Aerial crown-view tile of a tropical tree (Barro Colorado Island, Panama), acquired 20250217:
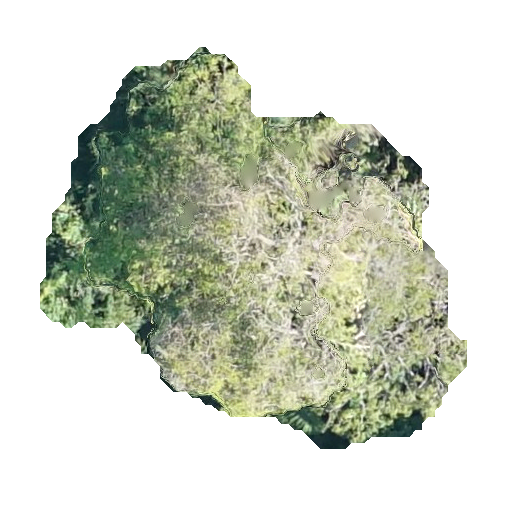
Species: Handroanthus guayacan
GBIF accepted scientific name: Handroanthus guayacan
Crown area: 163.379 m²